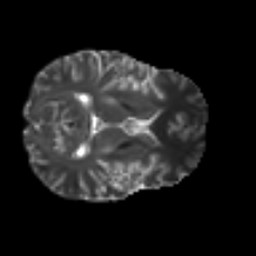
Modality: T2w
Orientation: axial
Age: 19
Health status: ill
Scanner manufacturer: philips
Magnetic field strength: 3 T
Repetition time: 9 s
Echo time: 0.127 s